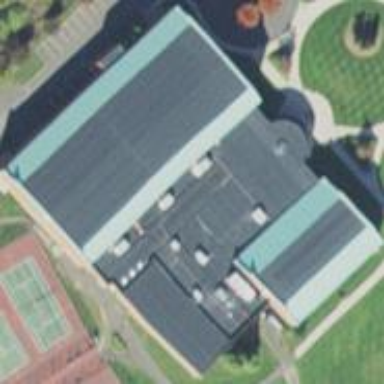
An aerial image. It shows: Sports center building.